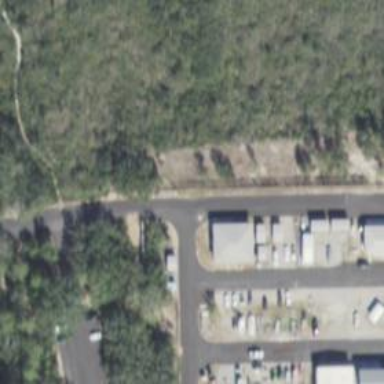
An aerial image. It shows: Asphalt road designated for service vehicles.